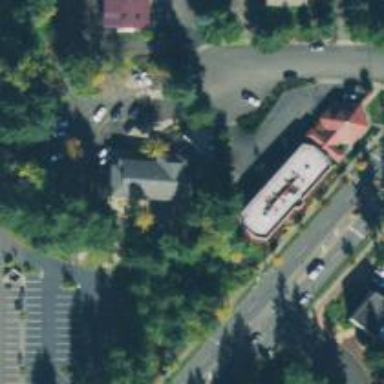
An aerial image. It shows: Fitness centre on leisure land.